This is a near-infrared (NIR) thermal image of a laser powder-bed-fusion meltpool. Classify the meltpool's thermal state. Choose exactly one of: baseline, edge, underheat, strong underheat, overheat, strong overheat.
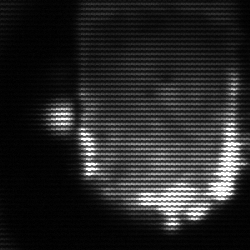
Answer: baseline